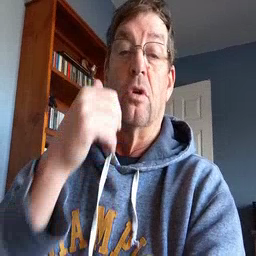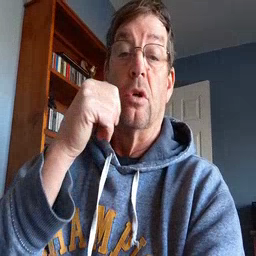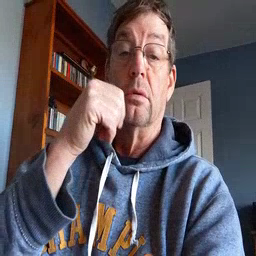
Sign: girl